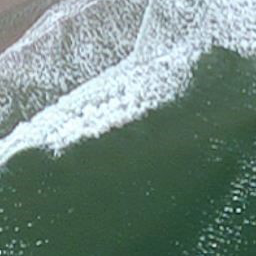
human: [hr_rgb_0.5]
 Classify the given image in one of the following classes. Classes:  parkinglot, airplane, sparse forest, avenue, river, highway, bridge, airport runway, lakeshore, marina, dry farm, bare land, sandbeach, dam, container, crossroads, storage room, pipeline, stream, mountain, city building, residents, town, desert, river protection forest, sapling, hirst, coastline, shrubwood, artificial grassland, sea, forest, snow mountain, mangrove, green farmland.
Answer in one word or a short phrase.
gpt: coastline